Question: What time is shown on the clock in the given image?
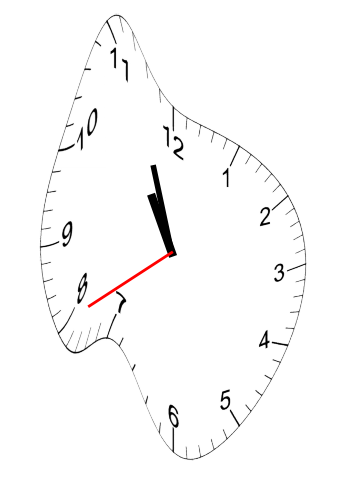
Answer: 10:56:40